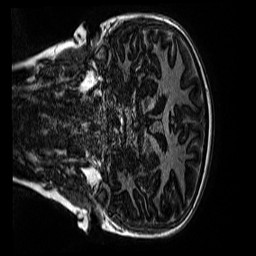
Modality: MP2RAGE
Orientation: coronal
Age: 12
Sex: female
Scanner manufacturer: siemens
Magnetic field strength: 3 T
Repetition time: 4 s
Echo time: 0.00299 s